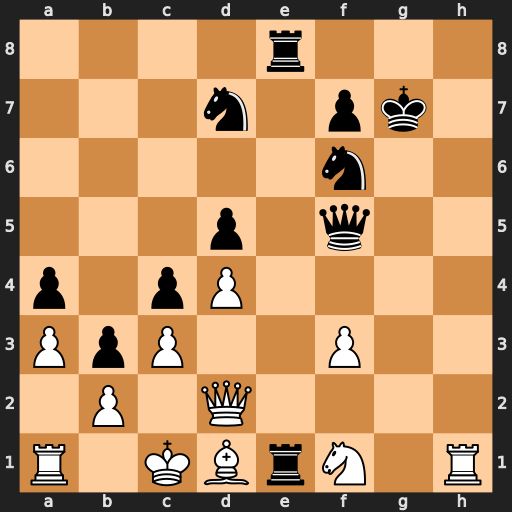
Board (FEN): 4r3/3n1pk1/5n2/3p1q2/p1pP4/PpP2P2/1P1Q4/R1KBrN1R
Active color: w
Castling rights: -
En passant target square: -
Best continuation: Qh6+ Kg8 Qh8#